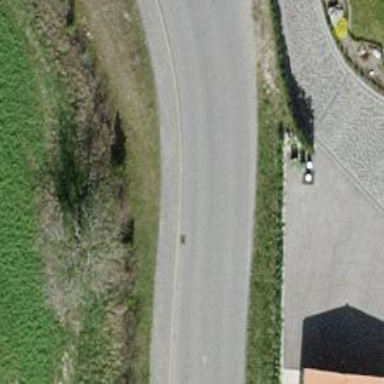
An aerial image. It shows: Tertiary road.